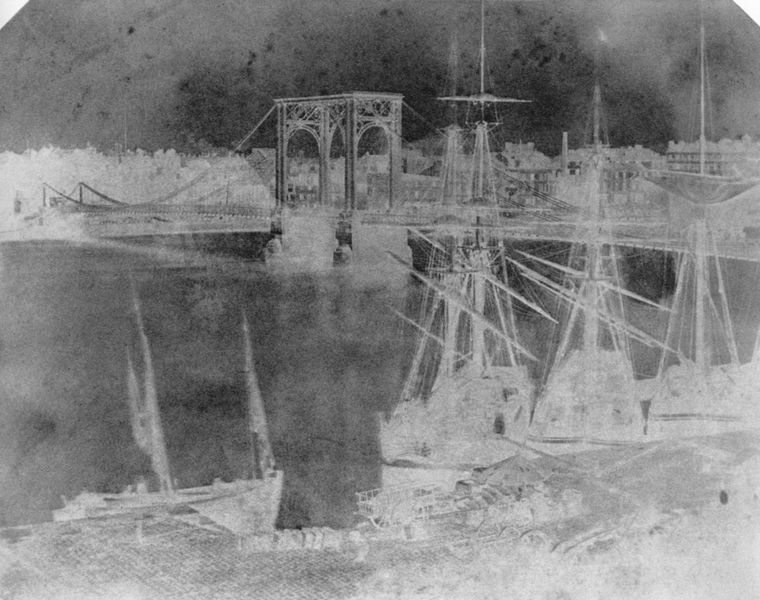
Titel: Hängebrücke
Künstler: William Henry Fox Talbot
Schlagwörter: dunkel, himmel, meer, wasser, weiß, bäume, fluss, stadt, ufer, schwarz, silber, holland, häuser, spiegelung, brücke, england, boote, kamin, pferde, küste, schiffe, segel, segelboot, segelschiffe, fassaden, fahne, flagge, mast, amerika, kutsche, hafen, wagen, masten, segelboote, takelage, segler, foto, fotografie, photographie, mond, schwarz weiss, vincent van gogh, photo, negativ, fleckig, brückenpfeiler, segelmasten, mass, hängebrücke, fotogrfie, röntgenaufnahme, seinebrücke, silbergelatineabzug, brücke mit boten, stahlketten